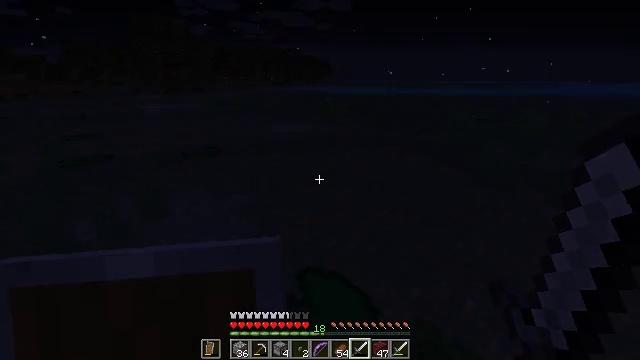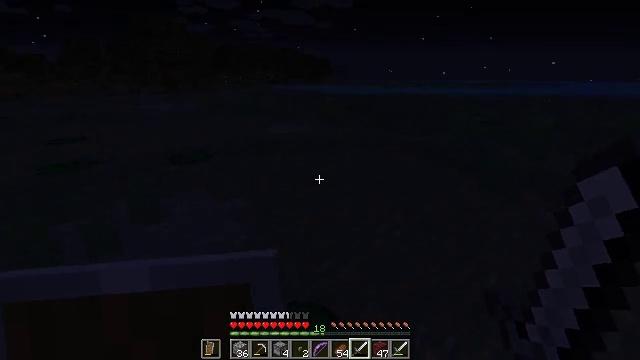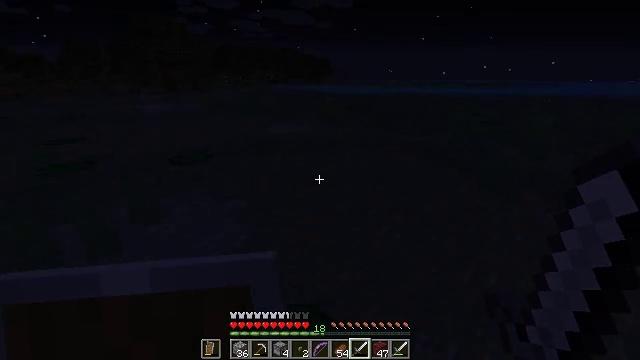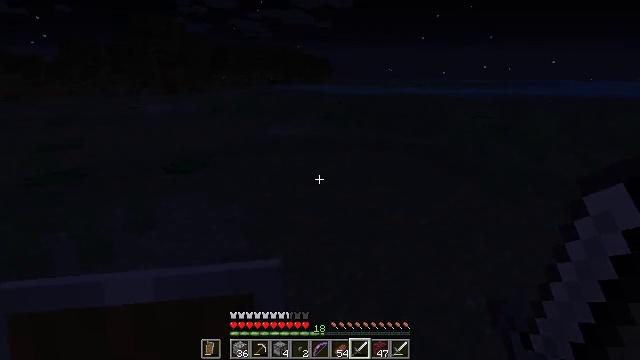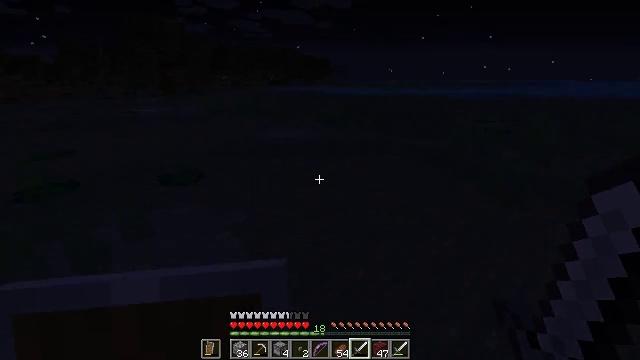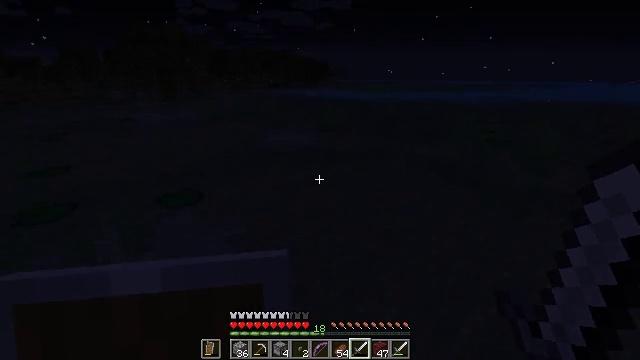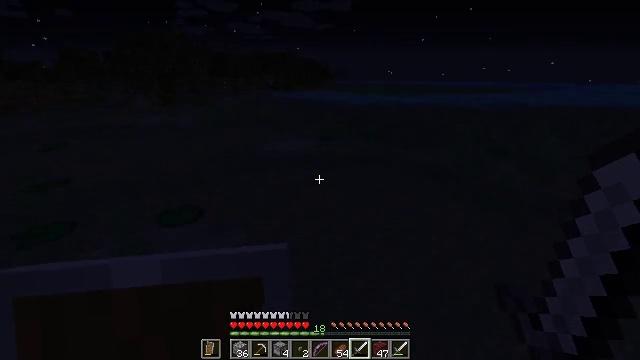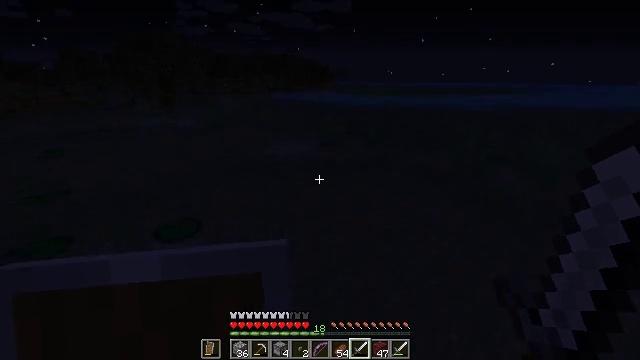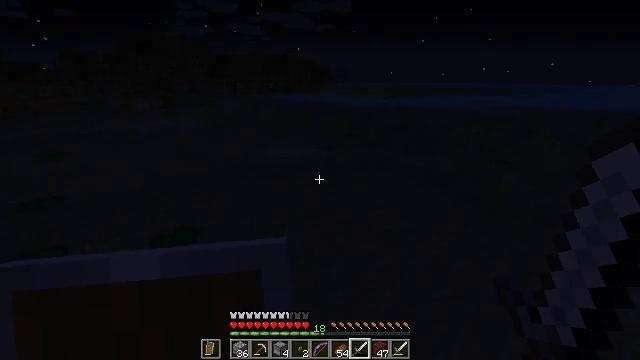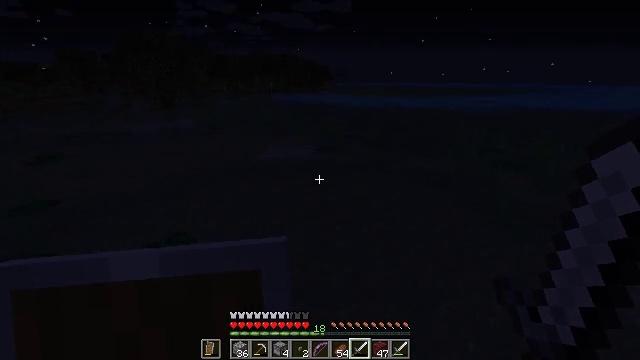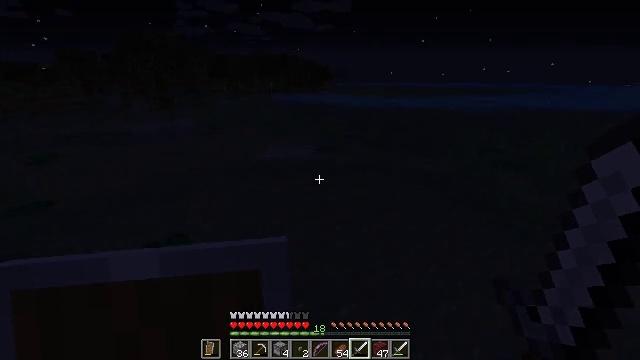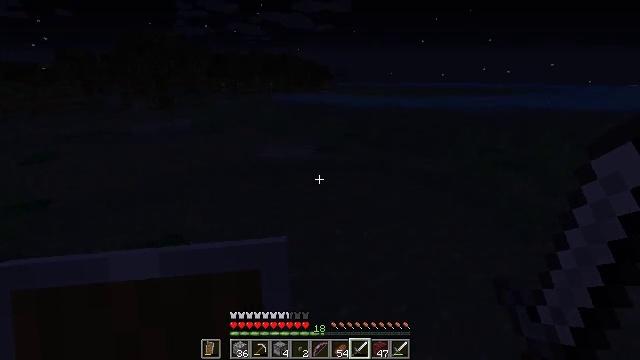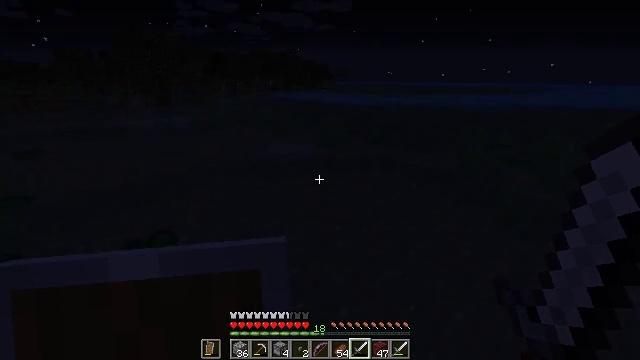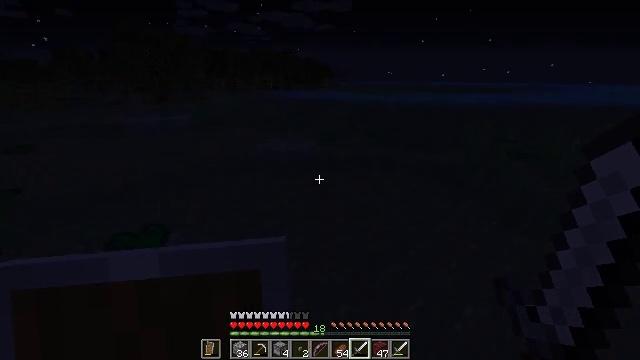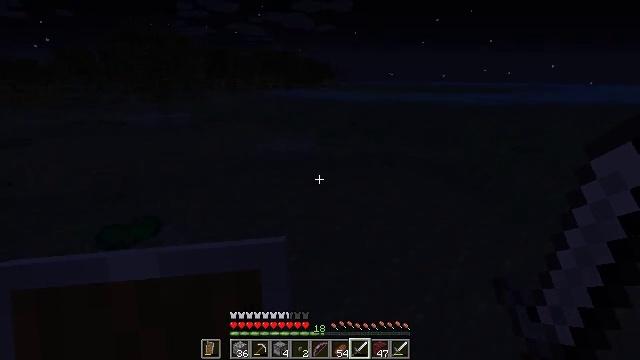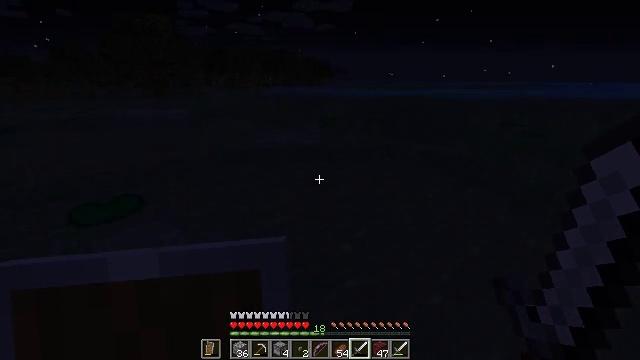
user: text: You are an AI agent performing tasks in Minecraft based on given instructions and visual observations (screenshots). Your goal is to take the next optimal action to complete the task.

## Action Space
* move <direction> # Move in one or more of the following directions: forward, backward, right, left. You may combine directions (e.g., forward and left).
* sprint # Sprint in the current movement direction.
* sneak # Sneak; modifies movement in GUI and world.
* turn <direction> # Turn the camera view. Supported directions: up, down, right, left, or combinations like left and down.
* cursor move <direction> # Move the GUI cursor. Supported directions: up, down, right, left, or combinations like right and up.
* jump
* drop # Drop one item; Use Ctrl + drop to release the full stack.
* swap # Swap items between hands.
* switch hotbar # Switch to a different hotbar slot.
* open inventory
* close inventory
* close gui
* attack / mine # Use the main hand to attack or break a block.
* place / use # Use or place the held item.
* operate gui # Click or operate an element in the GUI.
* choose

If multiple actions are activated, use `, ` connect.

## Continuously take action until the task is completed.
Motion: motion action
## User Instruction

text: Kill the slime.
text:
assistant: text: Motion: move forward
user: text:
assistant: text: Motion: move forward
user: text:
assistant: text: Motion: move forward
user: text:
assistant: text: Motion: move forward, jump
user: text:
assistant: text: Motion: move forward, jump
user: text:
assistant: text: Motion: move forward, jump
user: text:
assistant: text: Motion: move forward, jump
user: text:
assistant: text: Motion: move forward, jump
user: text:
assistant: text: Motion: move forward, jump
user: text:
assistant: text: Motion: move forward, jump
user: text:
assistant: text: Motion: move forward, jump
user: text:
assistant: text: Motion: move forward, jump
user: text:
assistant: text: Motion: move forward, jump
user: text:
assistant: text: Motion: move forward, jump
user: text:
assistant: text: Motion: move forward, jump
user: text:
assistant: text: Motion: move forward, jump
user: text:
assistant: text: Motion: move forward, jump
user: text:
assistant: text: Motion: move forward, jump
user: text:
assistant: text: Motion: move forward, jump
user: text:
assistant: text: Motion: move forward, jump
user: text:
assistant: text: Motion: move forward, jump
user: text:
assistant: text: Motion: move forward, jump
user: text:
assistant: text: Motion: move forward, jump
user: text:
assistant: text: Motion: move forward, jump
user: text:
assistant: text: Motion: move forward, jump
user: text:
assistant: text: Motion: move forward, jump
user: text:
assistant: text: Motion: move forward, jump
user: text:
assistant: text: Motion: move forward, jump
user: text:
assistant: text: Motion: move forward, jump
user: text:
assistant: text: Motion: move forward, jump